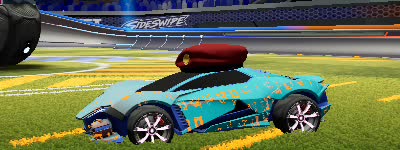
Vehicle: werewolf